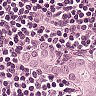
Metastatic tissue present: yes